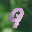
Label: 9